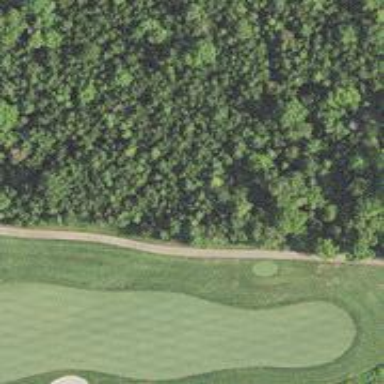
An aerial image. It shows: Path for both roads and golfers.